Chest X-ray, PA view. Patient: 50 years old, sex M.
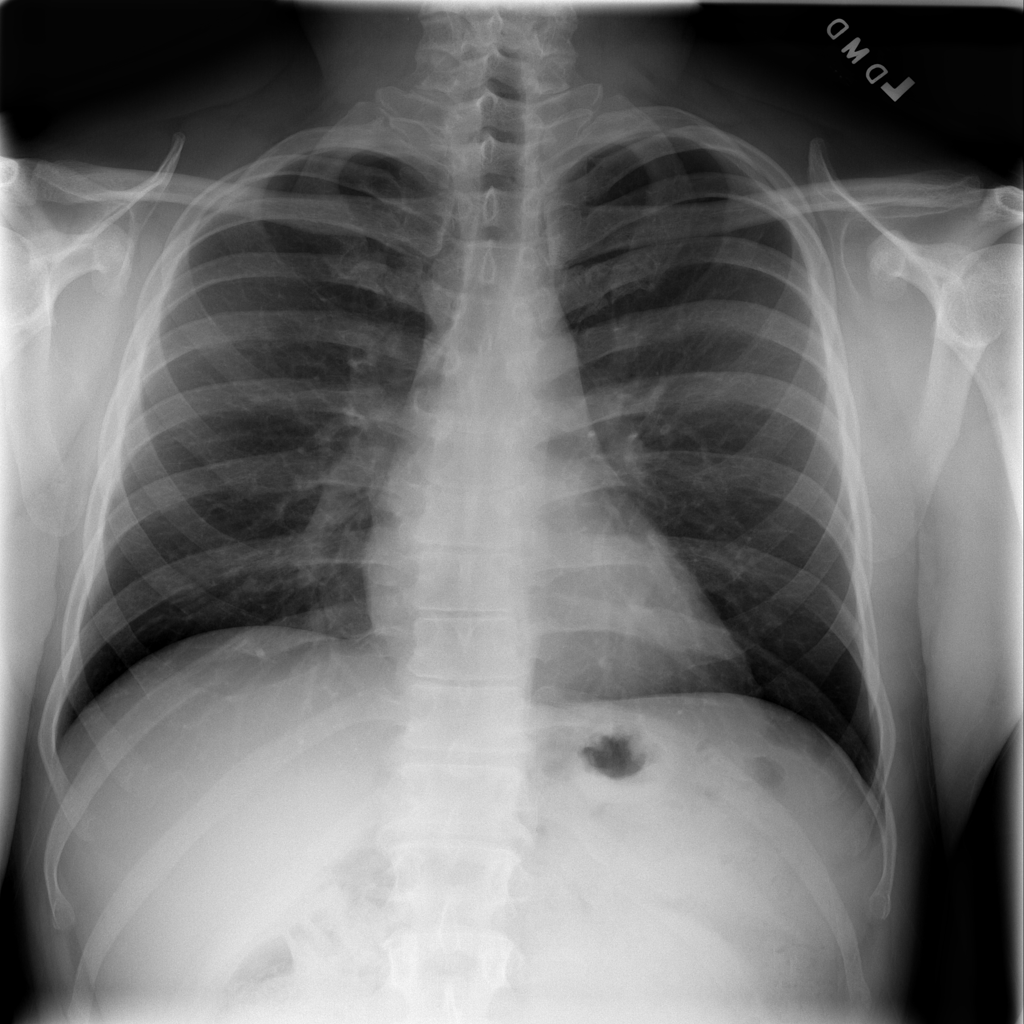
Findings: No Finding